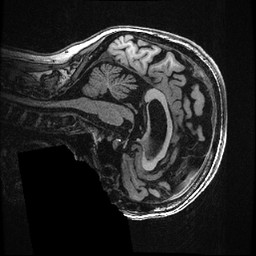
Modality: T1w
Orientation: sagittal
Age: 65
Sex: female
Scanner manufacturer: ge
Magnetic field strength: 3 T
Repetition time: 0.008096 s
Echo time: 0.003548 s